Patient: sex F, age 56
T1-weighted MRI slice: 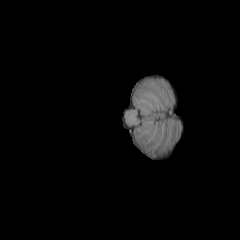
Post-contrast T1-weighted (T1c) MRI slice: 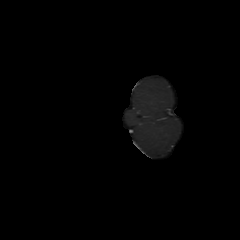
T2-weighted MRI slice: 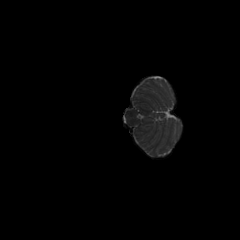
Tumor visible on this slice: no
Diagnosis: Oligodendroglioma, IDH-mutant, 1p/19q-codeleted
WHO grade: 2